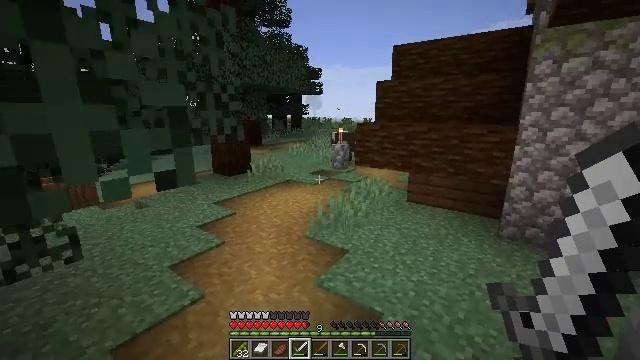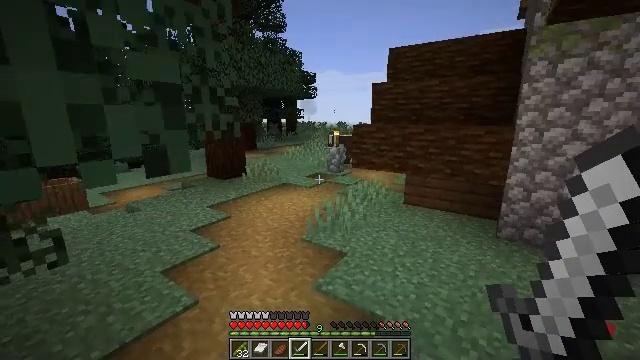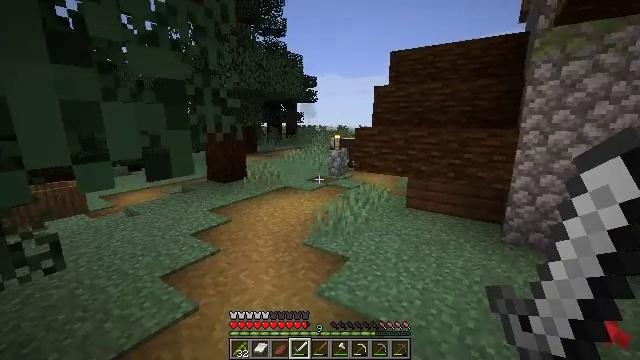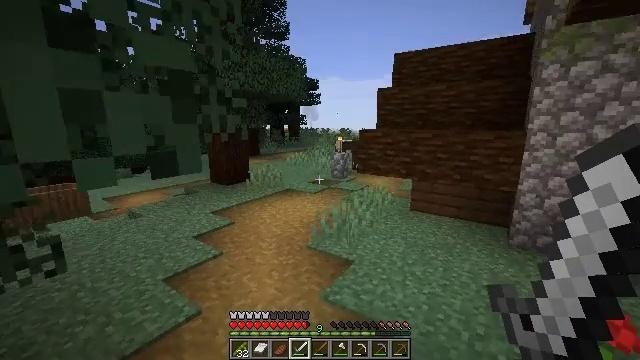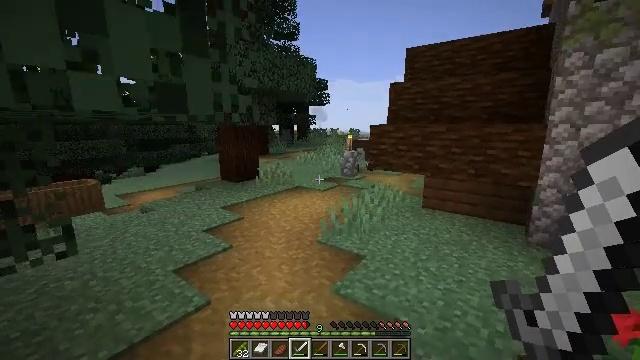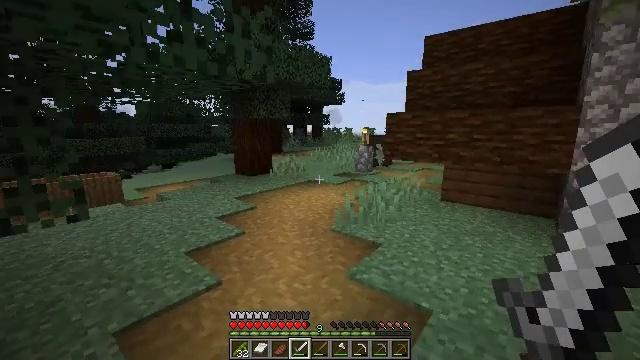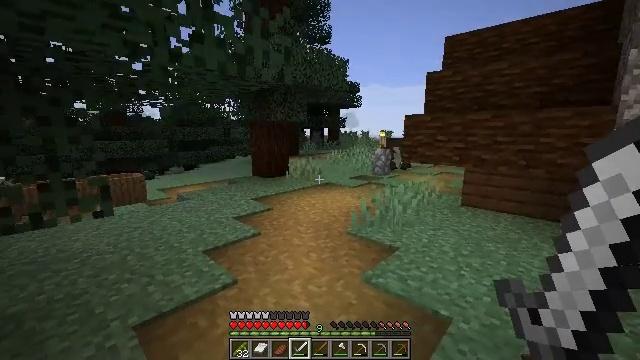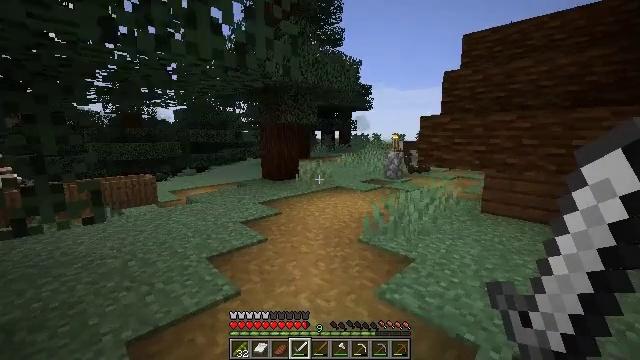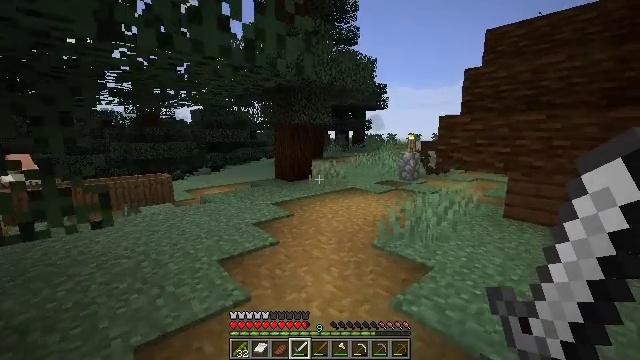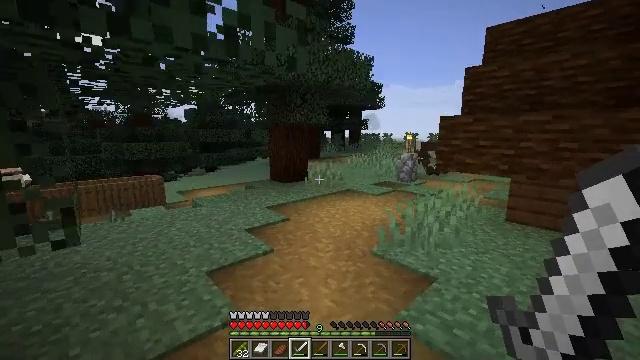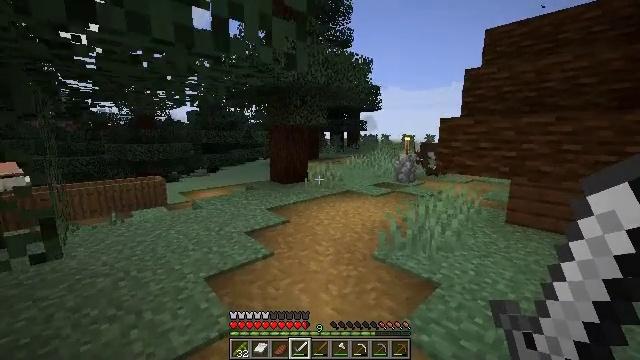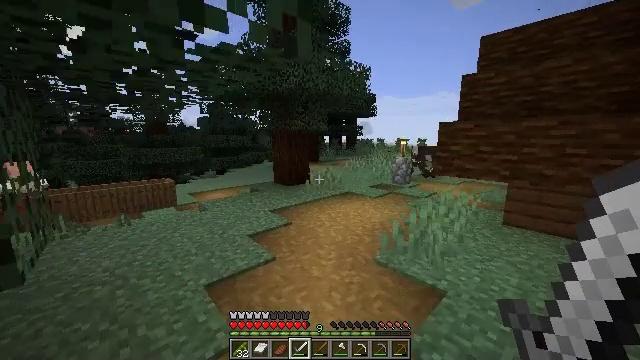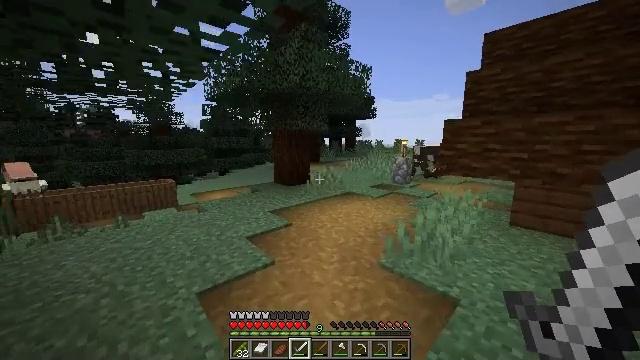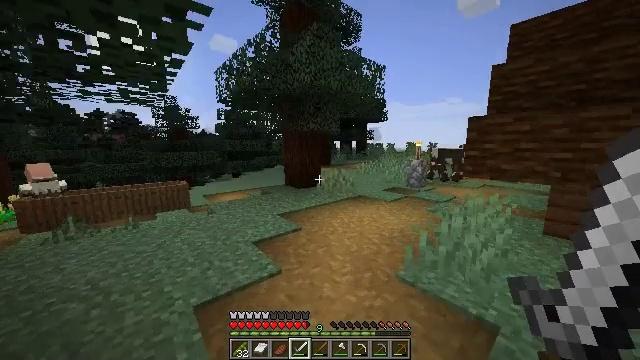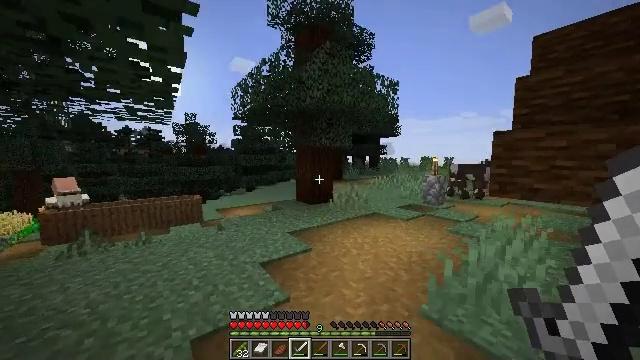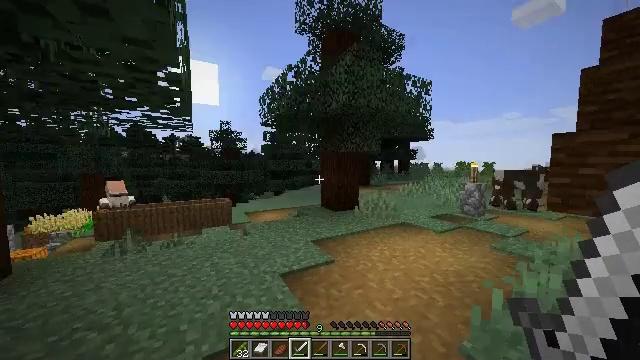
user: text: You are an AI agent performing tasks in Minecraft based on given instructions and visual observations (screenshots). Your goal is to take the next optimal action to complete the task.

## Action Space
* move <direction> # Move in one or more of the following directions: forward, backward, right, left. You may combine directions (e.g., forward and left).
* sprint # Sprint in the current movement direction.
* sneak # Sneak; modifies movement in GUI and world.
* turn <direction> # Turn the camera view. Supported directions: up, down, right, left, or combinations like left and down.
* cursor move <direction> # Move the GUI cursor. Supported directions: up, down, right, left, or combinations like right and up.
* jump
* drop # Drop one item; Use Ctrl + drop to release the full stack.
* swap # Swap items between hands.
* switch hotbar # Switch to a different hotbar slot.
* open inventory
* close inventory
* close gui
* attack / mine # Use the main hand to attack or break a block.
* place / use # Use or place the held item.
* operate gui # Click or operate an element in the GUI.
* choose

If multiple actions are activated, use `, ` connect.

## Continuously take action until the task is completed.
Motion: motion action
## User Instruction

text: Mine potatoes from the farmland.
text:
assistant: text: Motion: turn right and up
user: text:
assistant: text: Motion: no_op
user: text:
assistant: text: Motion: no_op
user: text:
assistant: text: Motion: move forward, turn left
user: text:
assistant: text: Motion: move forward, turn left
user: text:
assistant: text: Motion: move forward, turn left
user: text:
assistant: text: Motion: move forward, turn left
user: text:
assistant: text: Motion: move forward, turn left
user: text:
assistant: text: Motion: move forward, sprint
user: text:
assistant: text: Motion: move forward, sprint
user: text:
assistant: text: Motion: move forward, sprint
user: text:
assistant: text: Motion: move forward, sprint
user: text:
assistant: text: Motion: move forward, turn left
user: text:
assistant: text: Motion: move forward, turn left and up
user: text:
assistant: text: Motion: move forward and move right, turn left and up
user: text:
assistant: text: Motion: move forward and move right, turn left
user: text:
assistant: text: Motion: move forward and move right, turn left
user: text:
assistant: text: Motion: move forward and move right, turn left
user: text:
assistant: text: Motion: move forward and move right, sprint, turn left
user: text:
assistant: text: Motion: move forward and move right, sprint, turn left
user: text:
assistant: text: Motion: move forward and move right, sprint, turn left and down
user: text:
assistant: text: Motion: move forward and move right, sprint, turn left and down
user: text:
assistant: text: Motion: move forward and move right, sprint, turn left
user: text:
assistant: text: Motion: move forward and move right, sprint, turn left and down
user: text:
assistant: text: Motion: move forward and move right, sprint, turn left
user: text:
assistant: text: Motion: move forward and move right, sprint, turn left
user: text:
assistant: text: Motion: move forward and move right, sprint, turn left
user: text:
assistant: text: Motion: move forward and move right, sprint
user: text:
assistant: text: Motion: move forward
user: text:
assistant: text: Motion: move forward